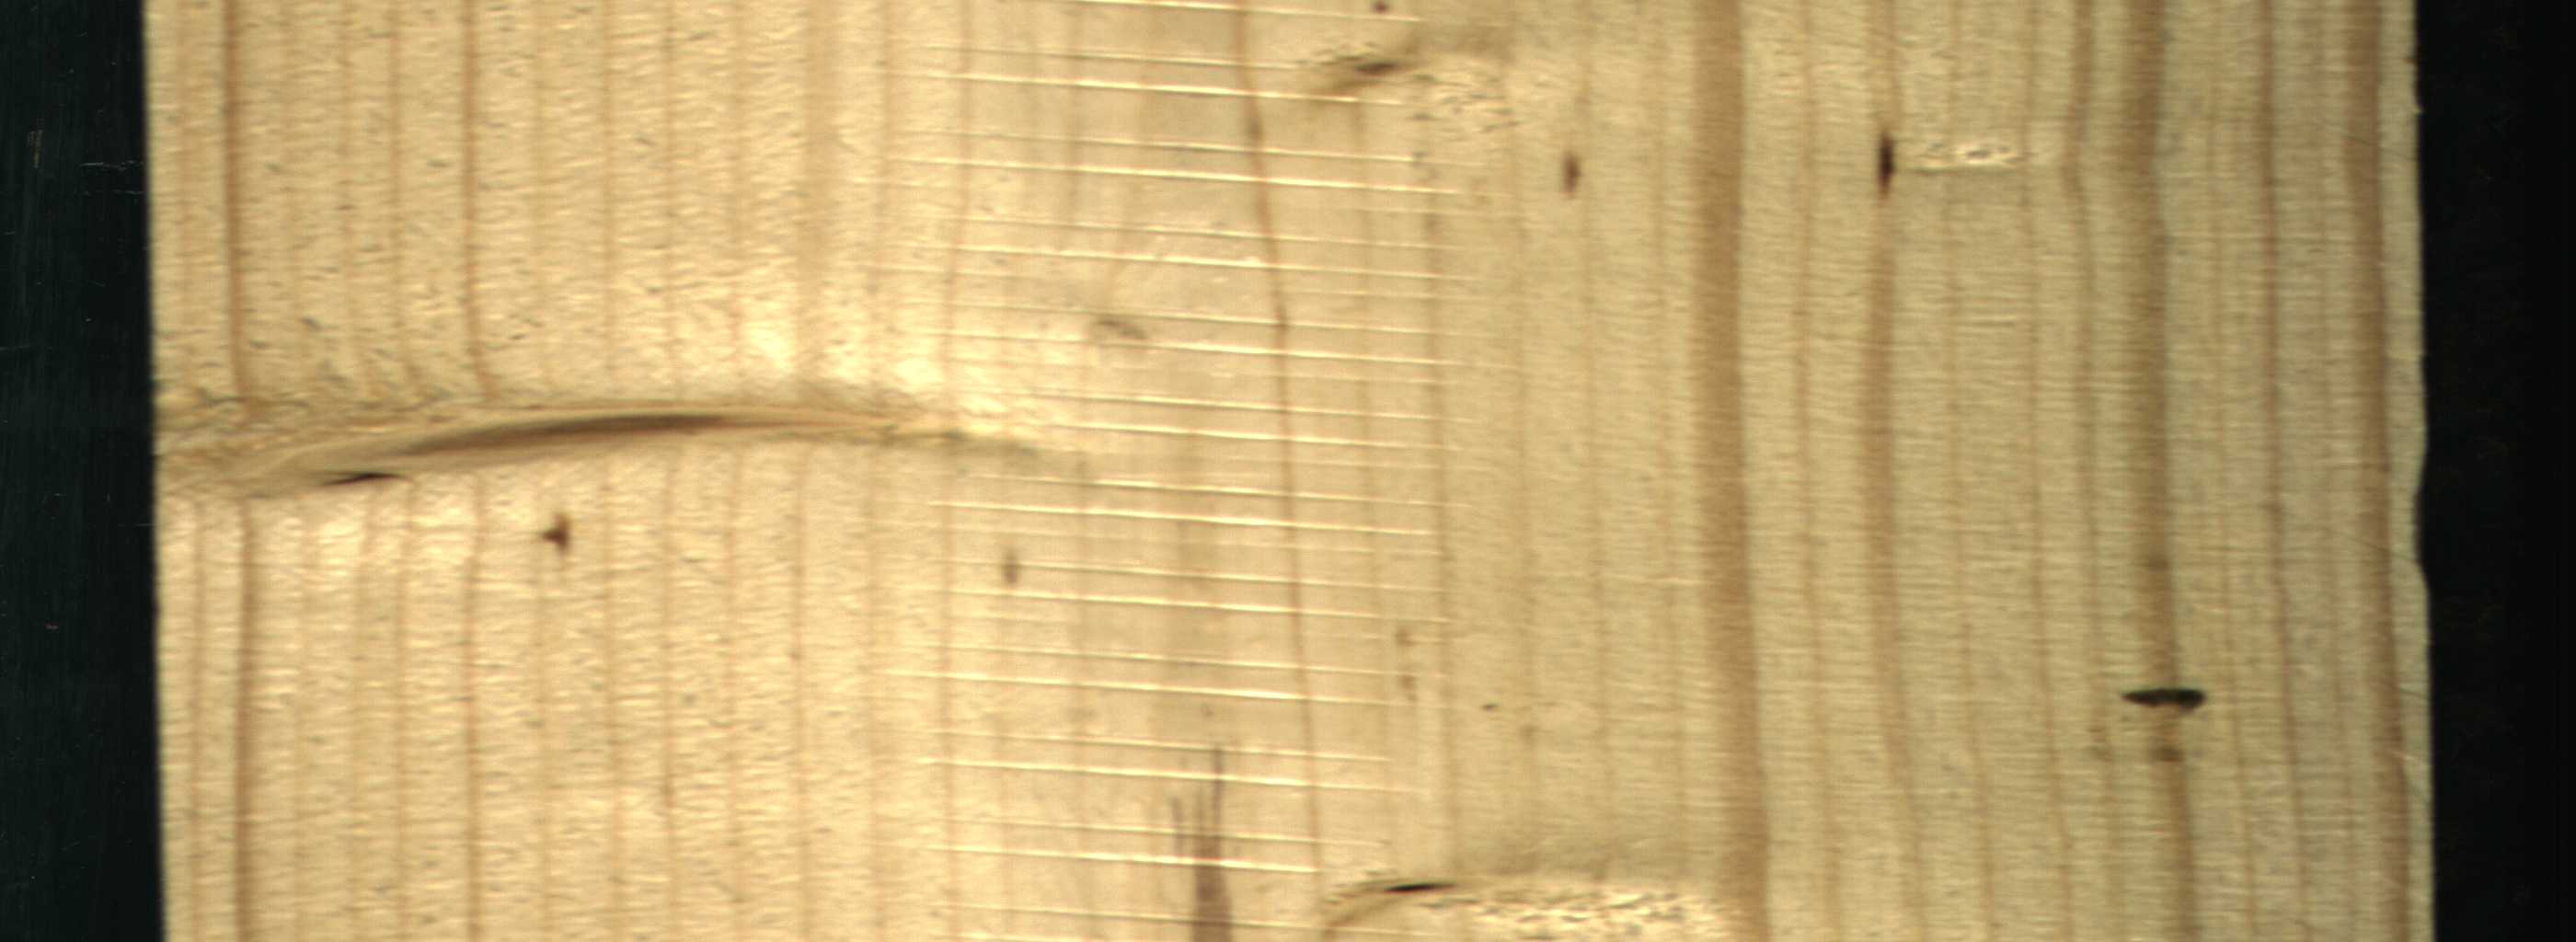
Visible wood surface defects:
Marrow
resin
Quartzity
Dead_Knot
Dead_Knot
Live_Knot
Live_Knot